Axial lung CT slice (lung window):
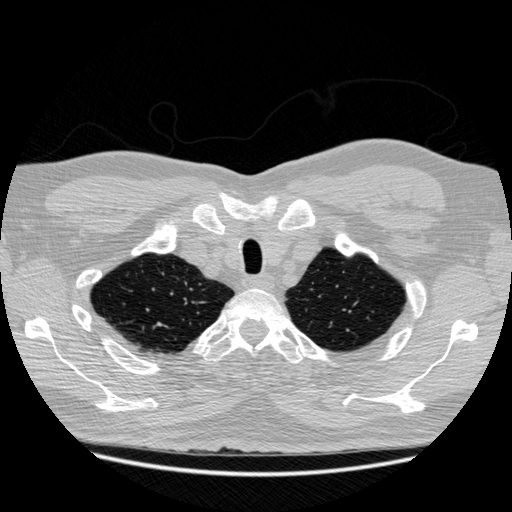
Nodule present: no